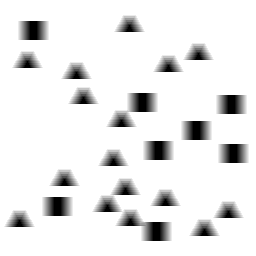
Squares: 8
Triangles: 16
Stars: 0
Total shapes: 24